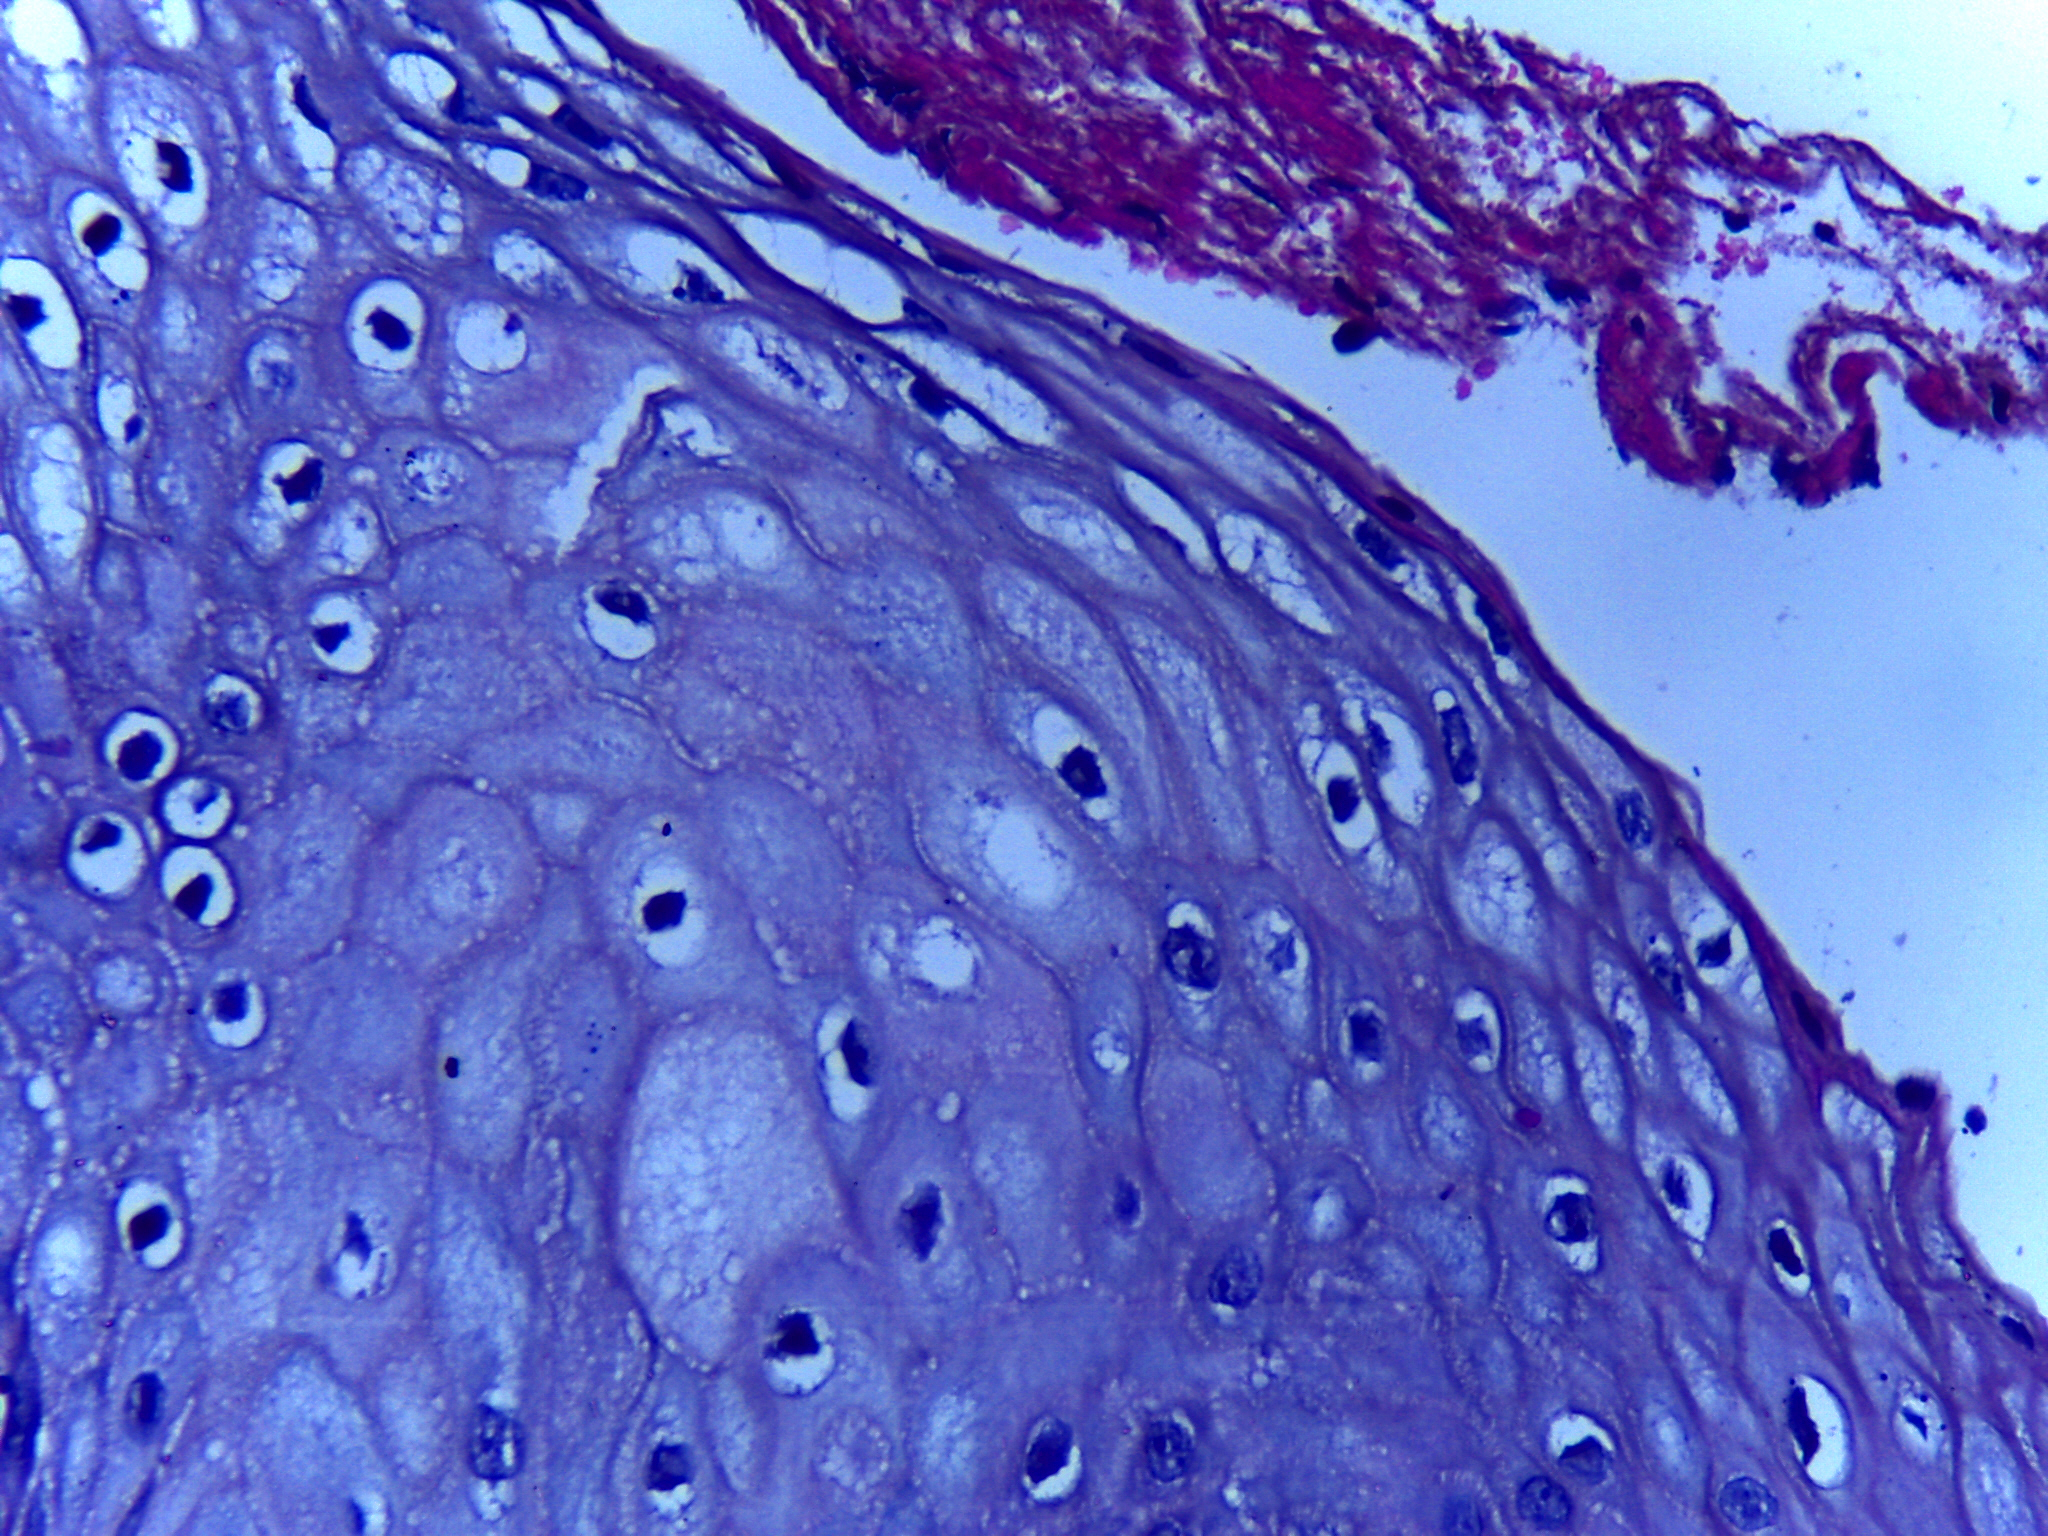
Diagnosis: OSCC